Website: apple
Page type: customer-info-address
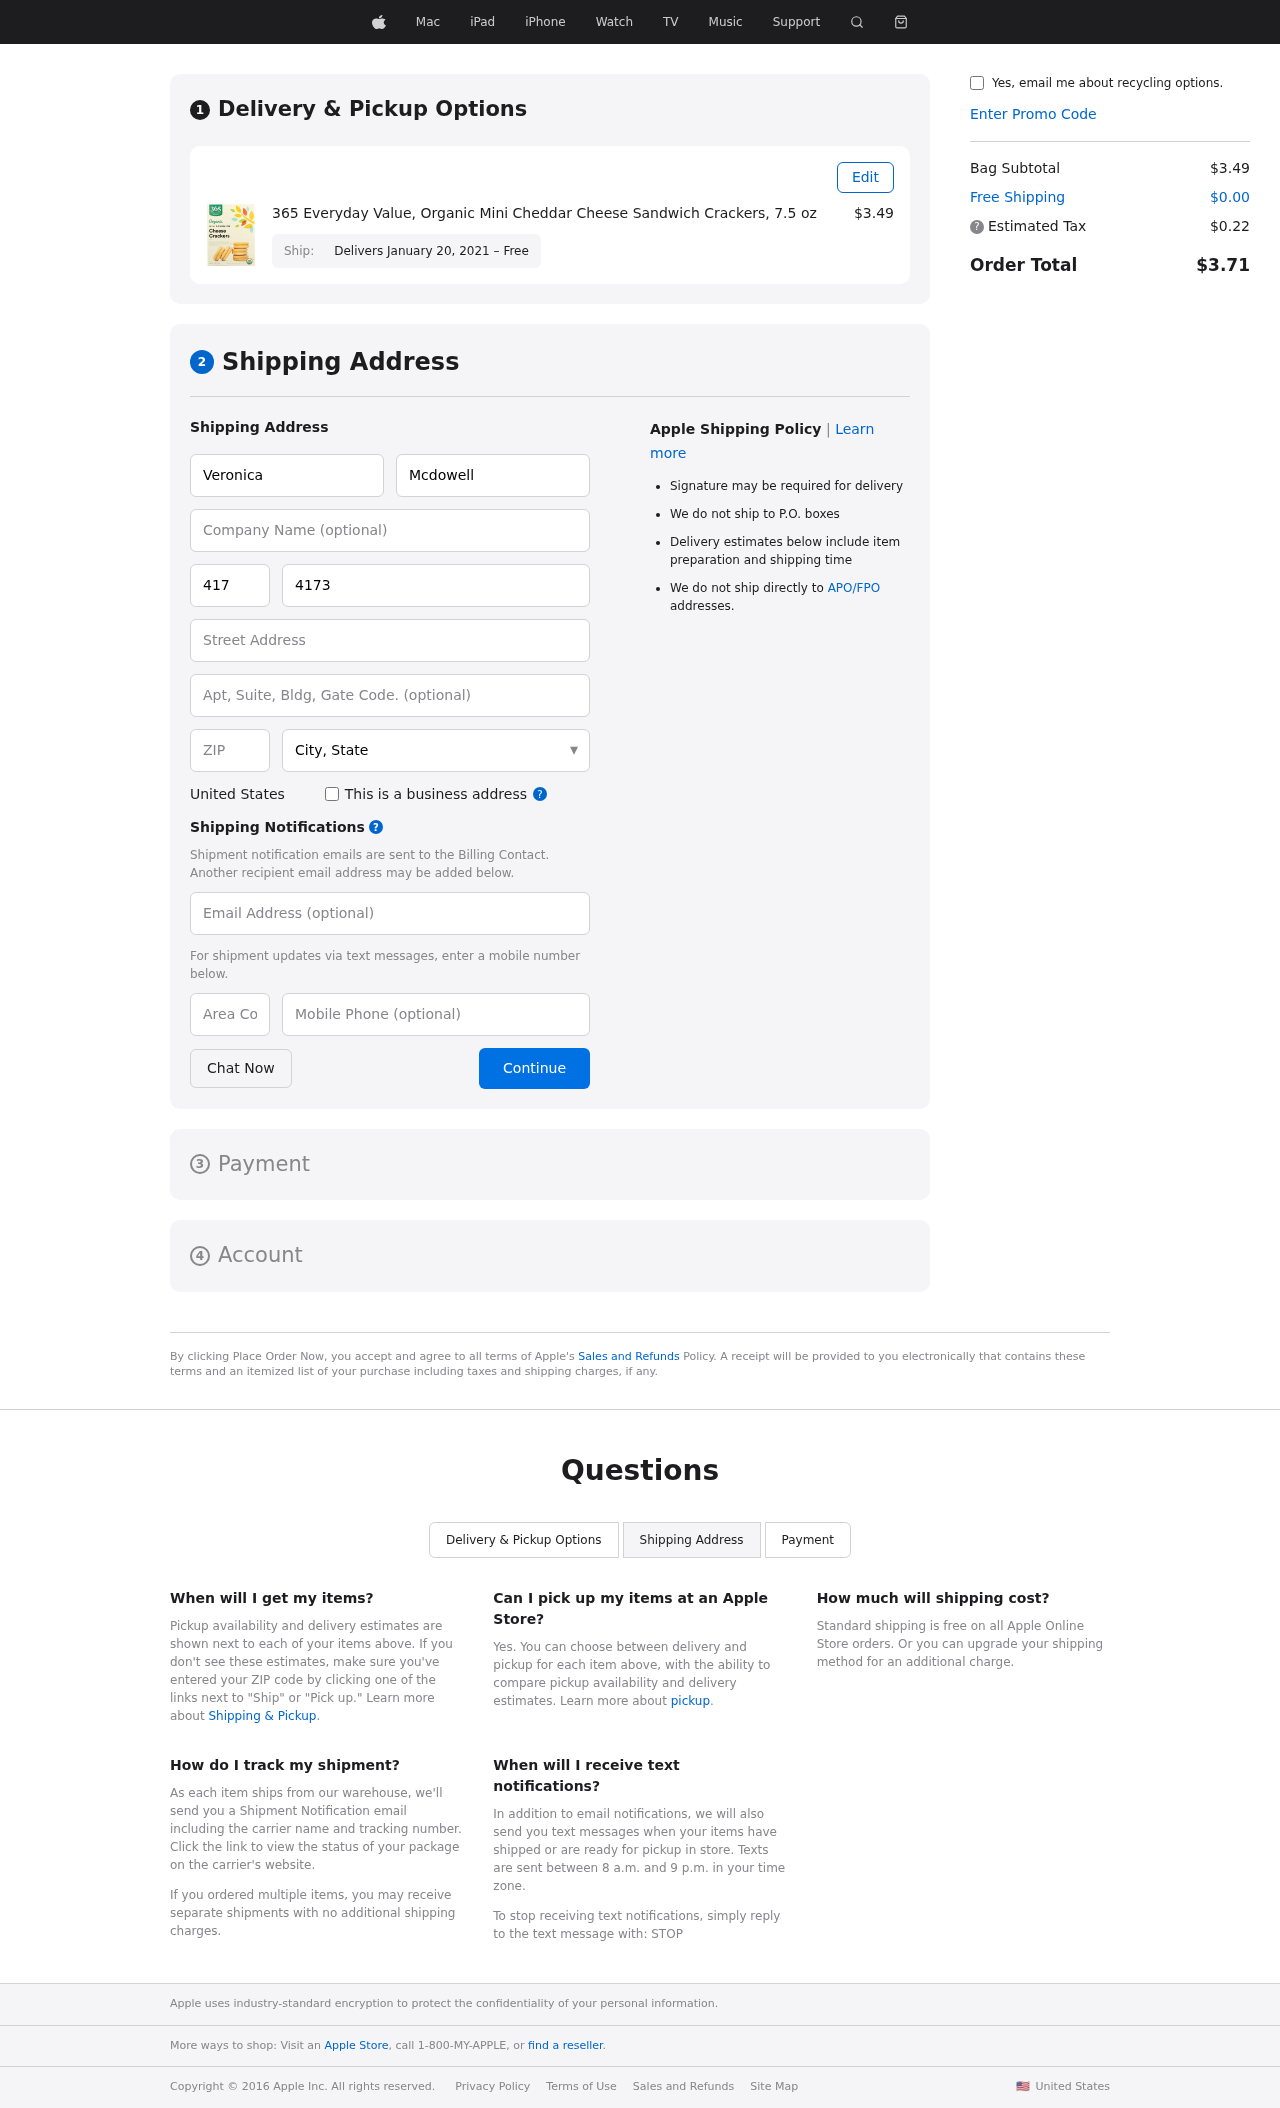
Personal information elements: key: PII_CITY_STATE
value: Kirbyfurt, LA
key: PII_COUNTRY
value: United States
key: PII_EMAIL
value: veronica_mcdowell@yahoo.com
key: PII_FIRSTNAME
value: Veronica
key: PII_LASTNAME
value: Mcdowell
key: PII_PHONE
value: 4173754699
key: PII_PHONE_AREA
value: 417
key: PII_POSTCODE
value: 39383
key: PII_STREET
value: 7454 Clark Port Apt. 236
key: PII_STREET2
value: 25813 Griffith Knolls
Product elements: key: PRODUCT1_NAME
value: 365 Everyday Value, Organic Mini Cheddar Cheese Sandwich Crackers, 7.5 oz
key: PRODUCT1_PRICE
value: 3.49
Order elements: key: ORDER_DELIVERY_DATE
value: Delivers January 20, 2021 – Free
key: ORDER_SUBTOTAL
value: $3.49
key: ORDER_SHIPPING_COST
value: $0.00
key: ORDER_TAX
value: $0.22
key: ORDER_TOTAL
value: $3.71